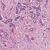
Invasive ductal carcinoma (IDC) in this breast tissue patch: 1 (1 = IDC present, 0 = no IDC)